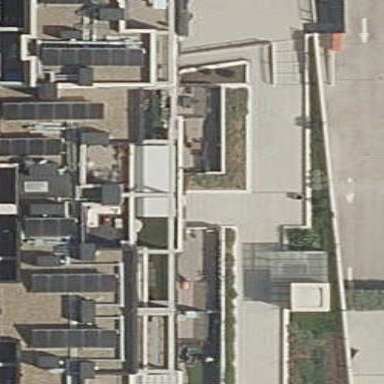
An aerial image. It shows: Residential building.